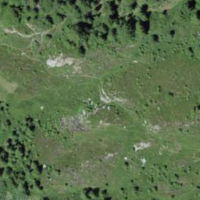
EUNIS habitat code: 26
Species observed at this site:
Bartsia alpina